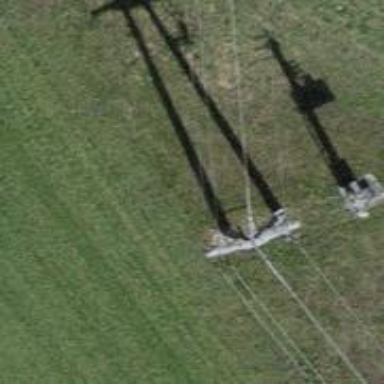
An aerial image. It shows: Concrete power pole.